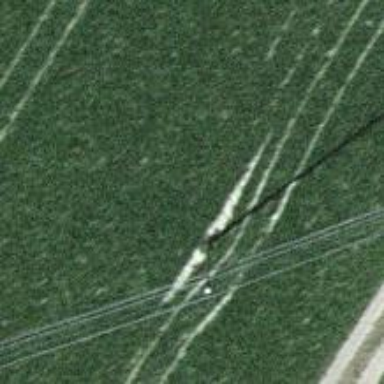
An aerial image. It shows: Power pole.